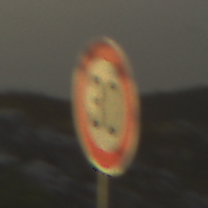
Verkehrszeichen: Geschwindigkeit30
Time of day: SunriseSunset
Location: Outdoor (Nature)
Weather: PartlyCloudy
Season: Summer
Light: Natural